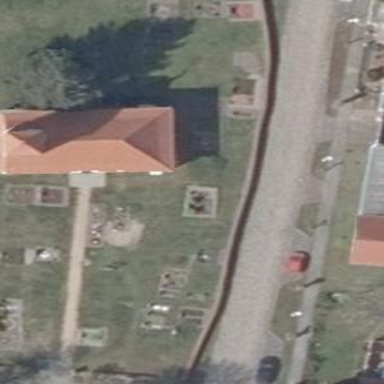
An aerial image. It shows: Cemetery.